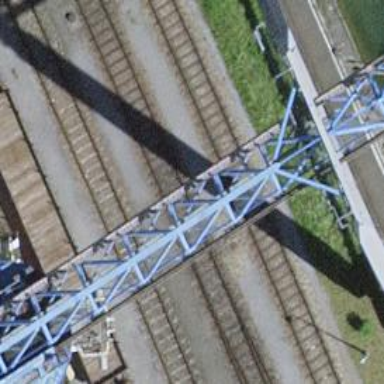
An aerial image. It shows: Railway switch.